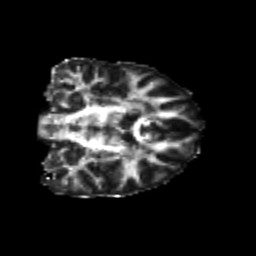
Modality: FA
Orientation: coronal
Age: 26
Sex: female
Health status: healthy
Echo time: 0.074 s